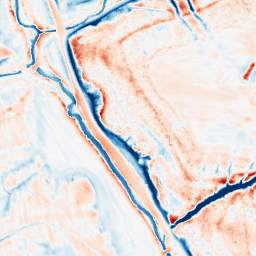
Category: classical
Decomposition family: gaussian
Decomposition parameters: sigma: 5
Upsampling method: quartic
Upsampling parameters: scale: 8
Upsampling scale: 8